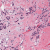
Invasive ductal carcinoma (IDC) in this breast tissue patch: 1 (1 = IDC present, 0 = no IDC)